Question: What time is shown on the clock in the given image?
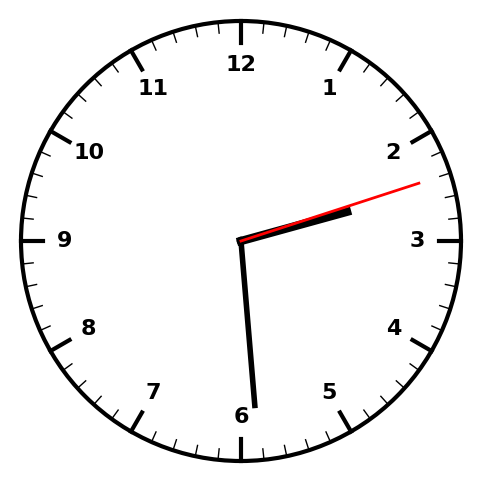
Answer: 02:29:12